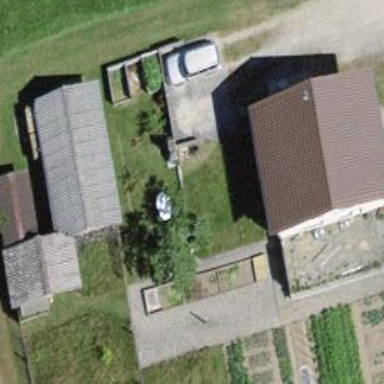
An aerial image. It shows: Farmyard area.